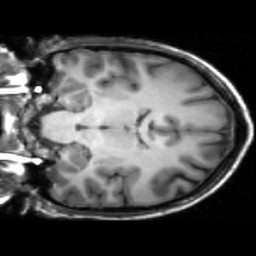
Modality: T1w
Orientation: coronal
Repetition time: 0.008948 s
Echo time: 0.001784 s